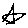
Label: star